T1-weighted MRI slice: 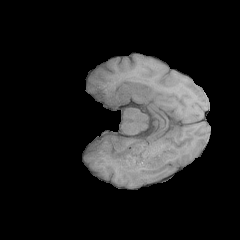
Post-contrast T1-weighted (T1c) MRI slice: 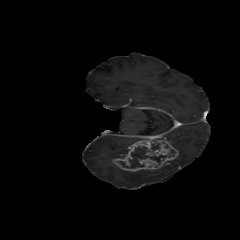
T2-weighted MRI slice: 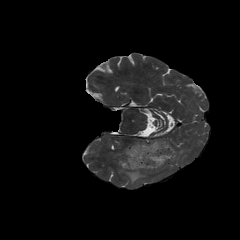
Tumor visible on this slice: yes